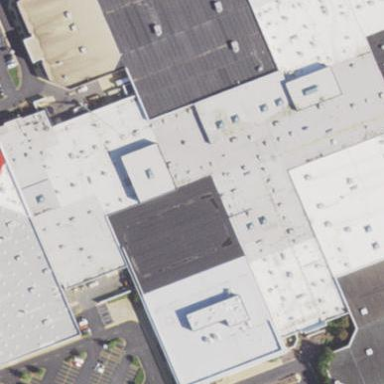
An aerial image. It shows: Retail building which is mall.